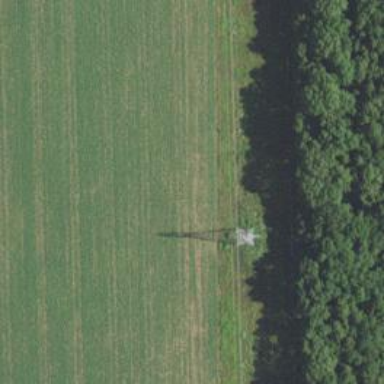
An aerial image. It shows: Power tower.